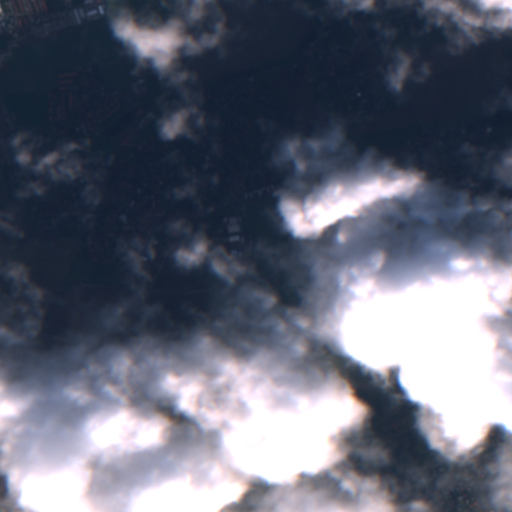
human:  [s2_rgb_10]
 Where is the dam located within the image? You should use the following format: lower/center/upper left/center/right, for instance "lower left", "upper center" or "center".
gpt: The dam is located in the upper left of the image.
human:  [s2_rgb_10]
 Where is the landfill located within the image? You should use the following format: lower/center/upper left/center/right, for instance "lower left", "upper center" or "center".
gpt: The landfill is located in the lower center of the image.
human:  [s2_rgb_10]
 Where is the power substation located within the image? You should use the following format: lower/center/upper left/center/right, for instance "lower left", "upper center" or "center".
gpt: The power substation is located in the upper right of the image.
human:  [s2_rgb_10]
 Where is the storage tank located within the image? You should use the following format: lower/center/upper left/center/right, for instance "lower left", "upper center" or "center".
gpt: The storage tank is located in the upper left of the image.
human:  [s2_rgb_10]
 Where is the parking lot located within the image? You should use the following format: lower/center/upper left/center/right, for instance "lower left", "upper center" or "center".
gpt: There is no parking lot in the image.